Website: walmart
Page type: review-order
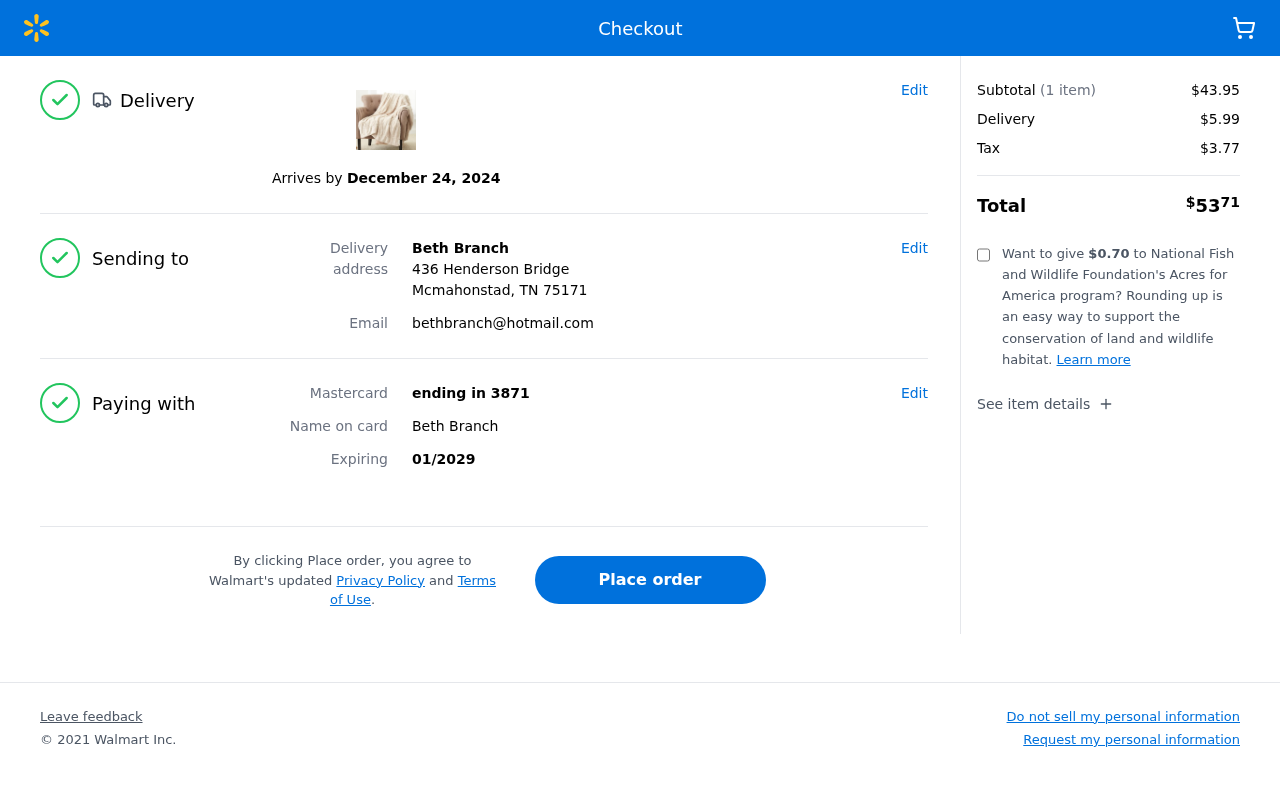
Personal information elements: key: PII_CARD_LAST4
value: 3871
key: PII_CARD_NAME
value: Beth Branch
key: PII_CARD_TYPE
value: Mastercard
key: PII_CITY_STATE_ZIP
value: Mcmahonstad, TN 75171
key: PII_EMAIL
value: bethbranch@hotmail.com
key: PII_FULLNAME
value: Beth Branch
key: PII_STREET
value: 436 Henderson Bridge
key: PII_FIRSTNAME
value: Beth
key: PII_LASTNAME
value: Branch
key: PII_FULLNAME2
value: Beth Branch
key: PII_FULLNAME3
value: Beth Branch
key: PII_FIRSTNAME2
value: Beth
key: PII_FIRSTNAME3
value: Beth
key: PII_LASTNAME2
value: Branch
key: PII_LASTNAME3
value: Branch
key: PII_FIRSTNAME_DERIVED
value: Beth
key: PII_LASTNAME_DERIVED
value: Branch
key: PII_FULLNAME_DERIVED
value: Beth Branch
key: PII_NAME_FULL_DERIVED
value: Beth Branch
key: PII_CARD_EXPIRY
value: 01/2029
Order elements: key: ORDER_DELIVERY_DATE
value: December 24, 2024
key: ORDER_NUM_ITEMS
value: (1 item)
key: ORDER_SUBTOTAL
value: $43.95
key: ORDER_SHIPPING_COST
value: $5.99
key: ORDER_TAX
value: $3.77
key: ORDER_TOTAL
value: $5371
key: ORDER_DONATION
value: $0.70